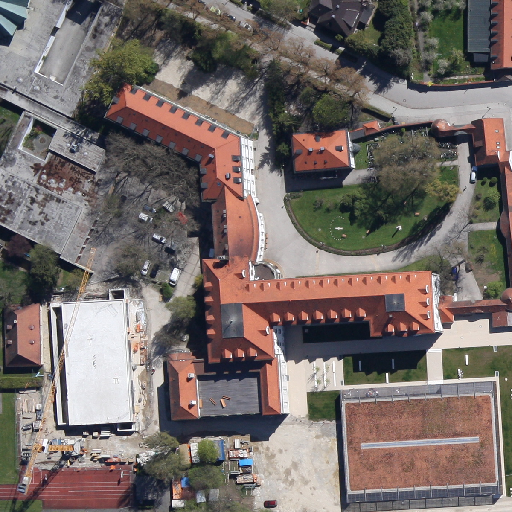
Referring expression: vehicle